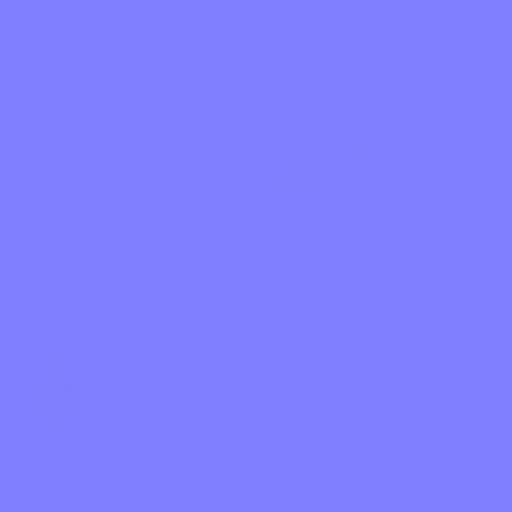
copper dirt dirty metal